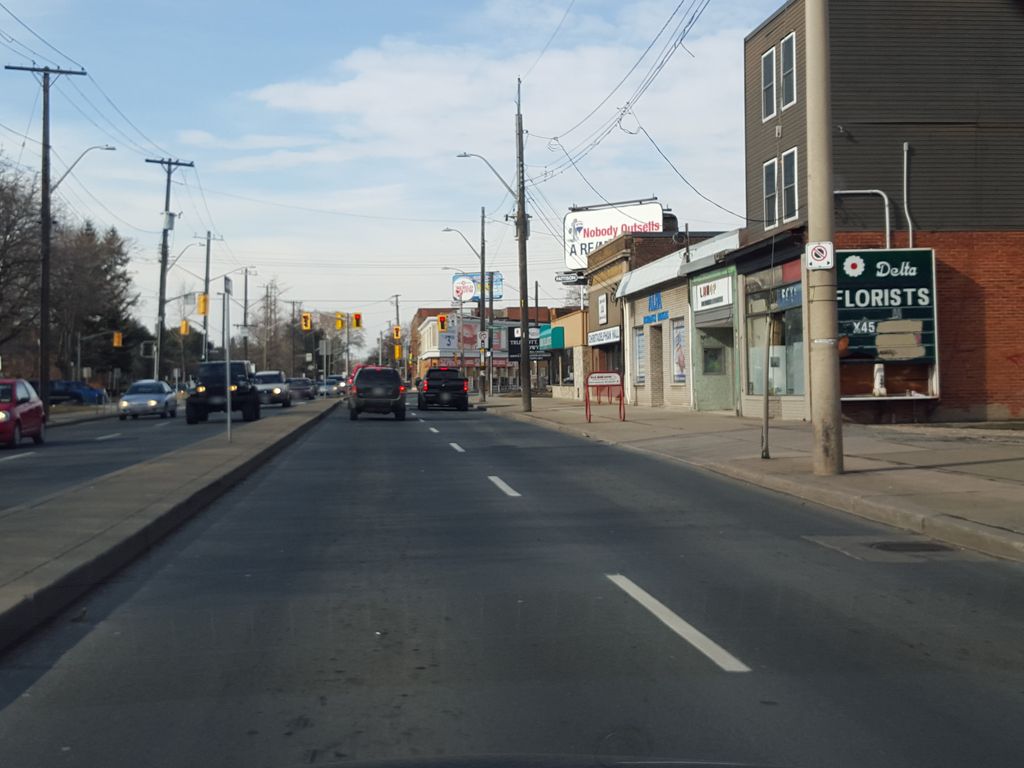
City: hamilton